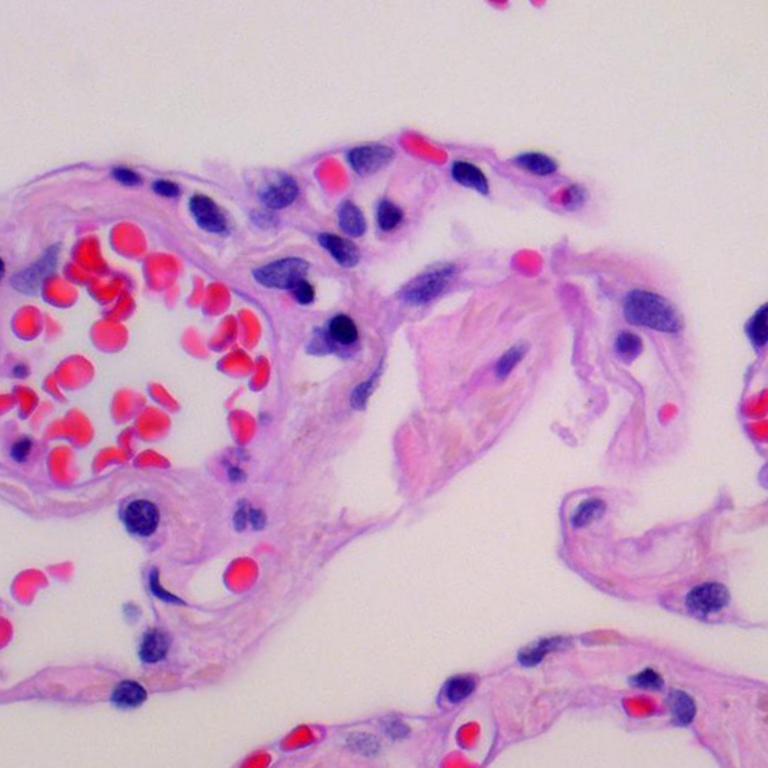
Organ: lung
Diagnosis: benign